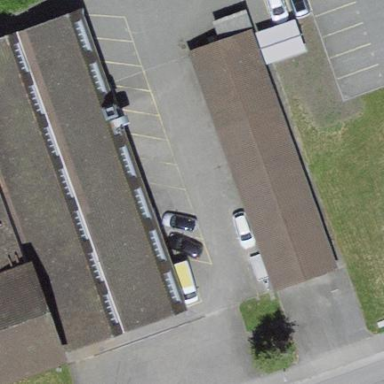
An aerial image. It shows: Warehouse building.